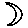
Label: moon